Question: Need to see maker names against car models
something like this:

trying to use below function, but it is creating as list
'''
strsplit(carz$maker,split = " ")
'''
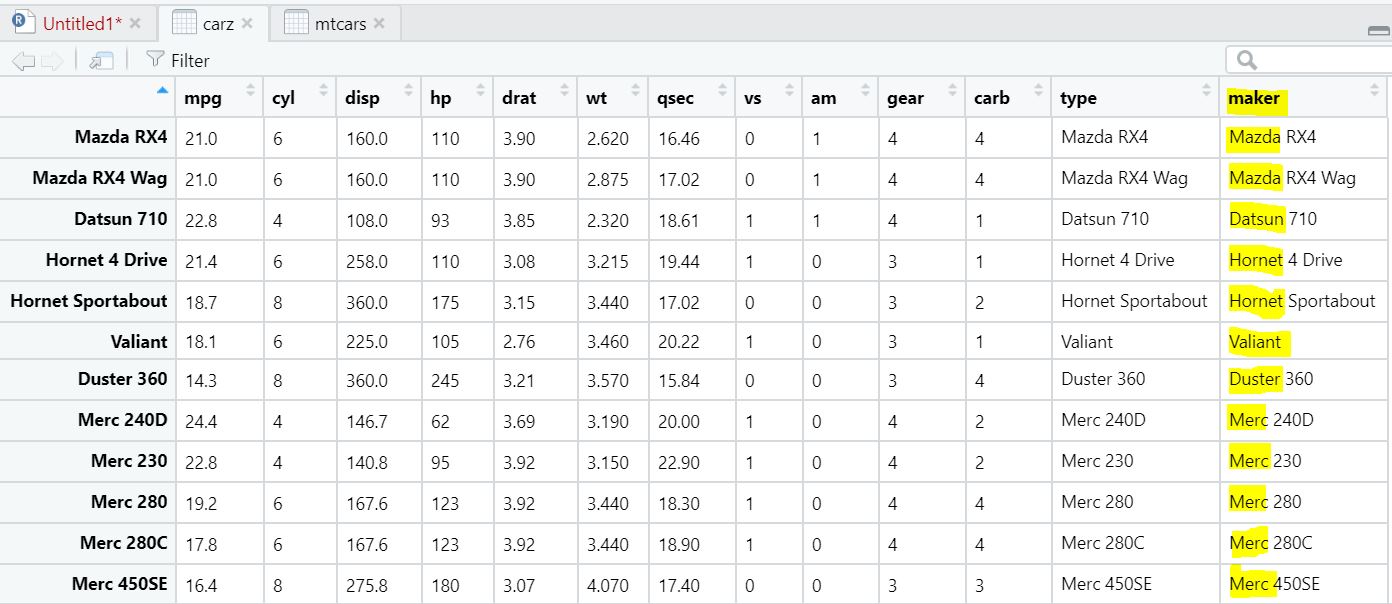
Answer: Here is an approach that uses 'lapply()' with the Motor Trend Cars data frame.
'''
data(mtcars)
mtcars$type <- rownames(mtcars)
mtcars$make <-unlist(lapply(strsplit(mtcars$type," "),function(x){x[[1]]}))
head(mtcars)
'''
and the result:
'''
> head(mtcars)
mpg cyl disp hp drat wt qsec vs am gear carb
Mazda RX4 21.0 6 160 110 3.90 2.620 16.46 0 1 4 4
Mazda RX4 Wag 21.0 6 160 110 3.90 2.875 17.02 0 1 4 4
Datsun 710 22.8 4 108 93 3.85 2.320 18.61 1 1 4 1
Hornet 4 Drive 21.4 6 258 110 3.08 3.215 19.44 1 0 3 1
Hornet Sportabout 18.7 8 360 175 3.15 3.440 17.02 0 0 3 2
Valiant 18.1 6 225 105 2.76 3.460 20.22 1 0 3 1
type make
Mazda RX4 Mazda RX4 Mazda
Mazda RX4 Wag Mazda RX4 Wag Mazda
Datsun 710 Datsun 710 Datsun
Hornet 4 Drive Hornet 4 Drive Hornet
Hornet Sportabout Hornet Sportabout Hornet
Valiant Valiant Valiant
>
'''
Note, that some additional data cleaning is necessary, because the Valiant and Duster were made by Plymouth, the Camaro Z28 was made by Chevrolet, and the Hornet 4 Drive was made by American Motor Cars, also known as AMC.
Regarding the question in the comments about the syntax used within 'lapply()', I used 'lapply()' to process the results of 'strsplit()', including an <URL> that extracts the first word from each element of the list.
Since the output of an R function can be used as the argument to another function, this solution nests functions to produce the desired result.
The 'sapply()' answer provided by akrun does the same thing, using output from 'strsplit()' as its input, and using '[', one of the four forms of the extract operator to extract the data. 'sapply()' also produces a vector rather than a list as its output.